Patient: sex F, age 69
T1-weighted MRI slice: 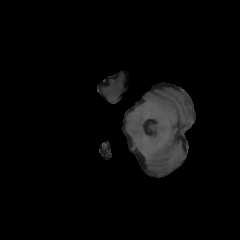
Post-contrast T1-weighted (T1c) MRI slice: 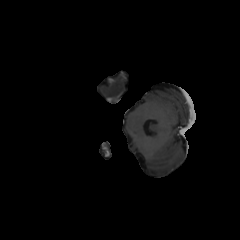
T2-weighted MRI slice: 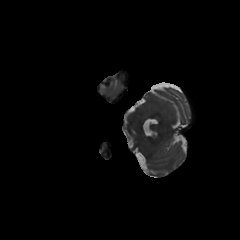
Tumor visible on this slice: no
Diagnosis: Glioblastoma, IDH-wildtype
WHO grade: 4